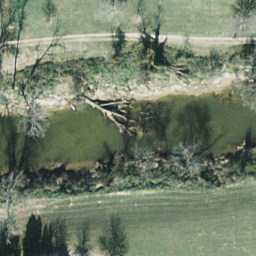
Label: river